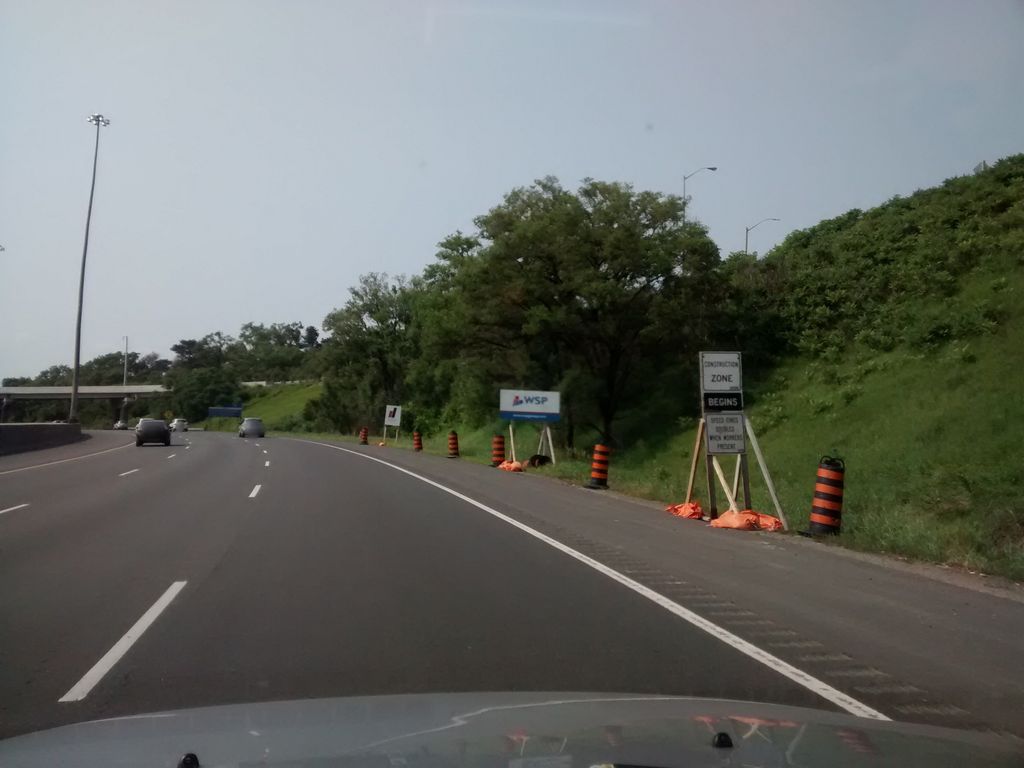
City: hamilton